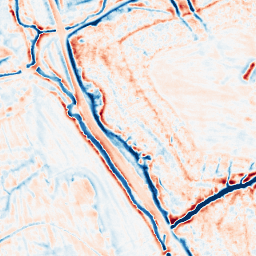
Category: edge_preserving
Decomposition family: bilateral
Decomposition parameters: d: 15
sigma_color: 50
sigma_space: 100
Upsampling method: bilinear
Upsampling parameters: scale: 4
Upsampling scale: 4